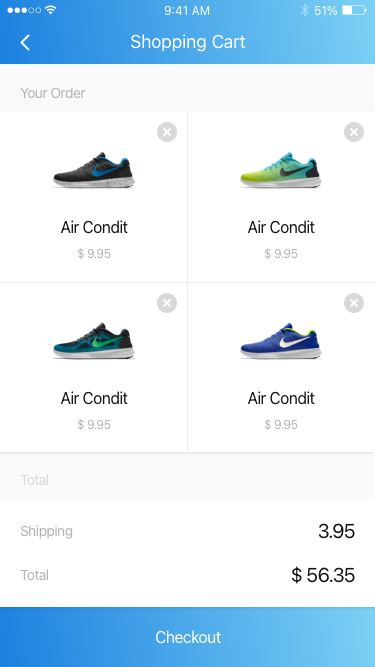
Text in this UI design:
Checkout
$ 56.35
Total
3.95
Shipping
Total
Air Condit
$ 9.95
Air Condit
$ 9.95
Air Condit
$ 9.95
Air Condit
$ 9.95
Your Order
Shopping Cart